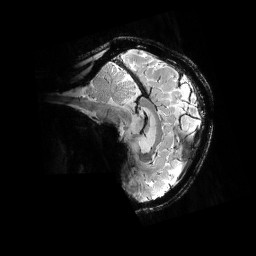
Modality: T2starw
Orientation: sagittal
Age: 30
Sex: male
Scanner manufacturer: siemens
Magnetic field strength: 6.98 T
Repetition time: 4.91 s
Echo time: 0.016 s